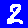
Digit: 2